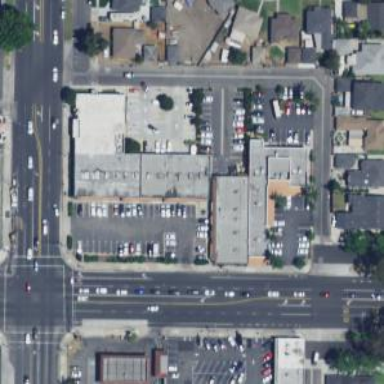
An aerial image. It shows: Clinic.